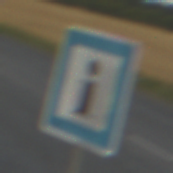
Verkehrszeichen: Informationsstelle
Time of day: SunriseSunset
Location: Outdoor (RoadRail)
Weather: PartlyCloudy
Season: NotSpecified
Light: Natural